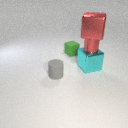
large cyan metal cube below small red metal cylinder